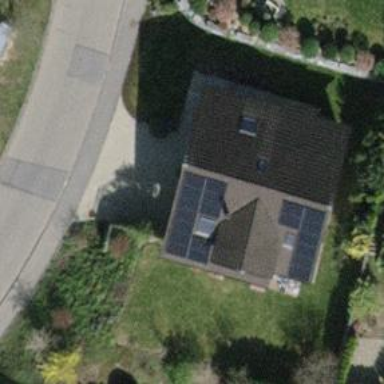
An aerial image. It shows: Small solar photovoltaic panel generator installed on roof.